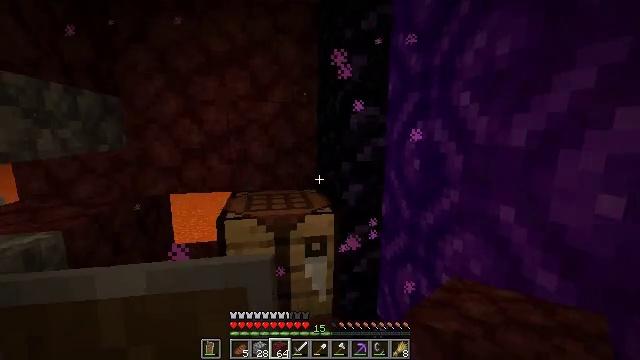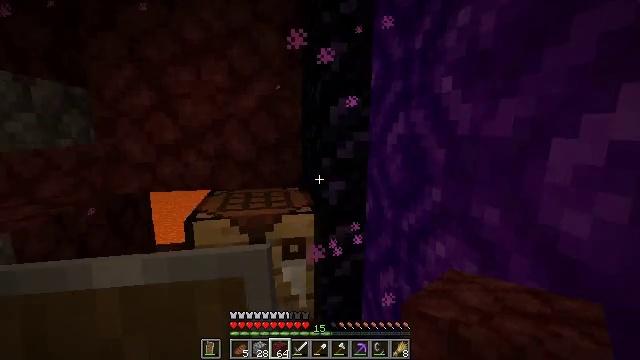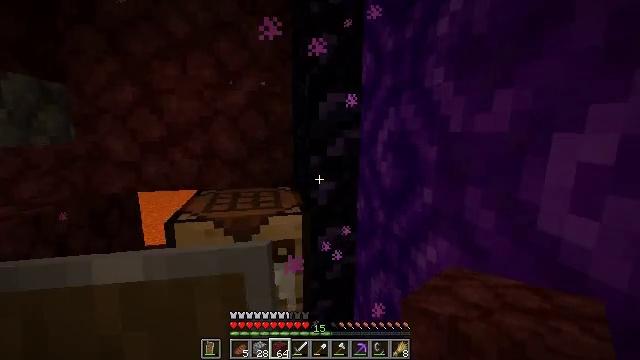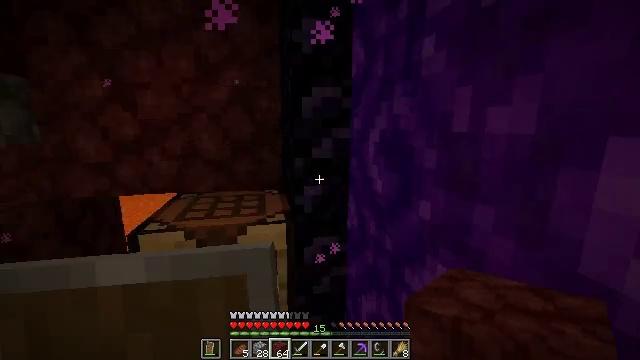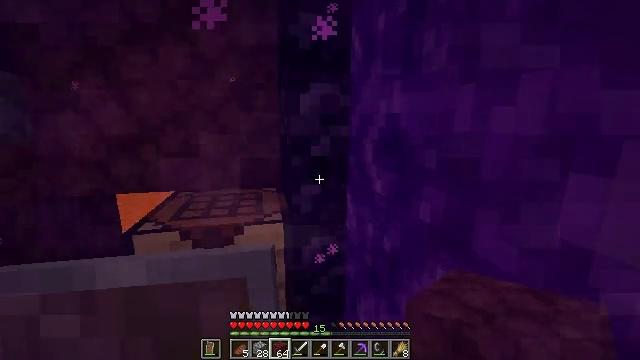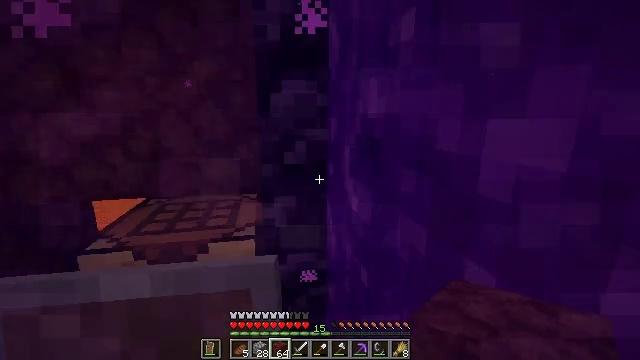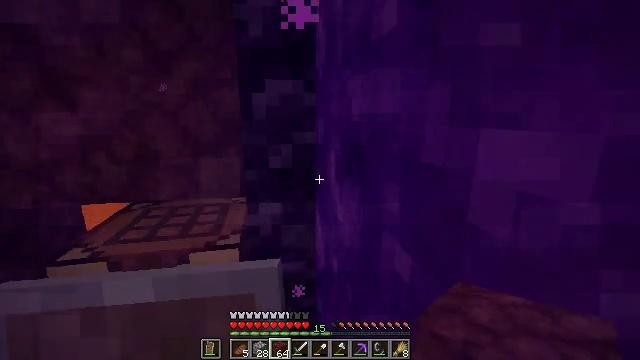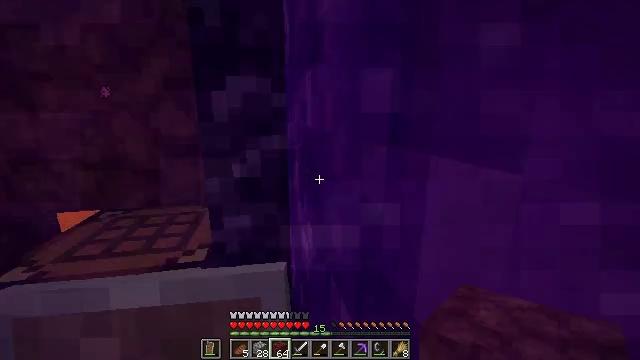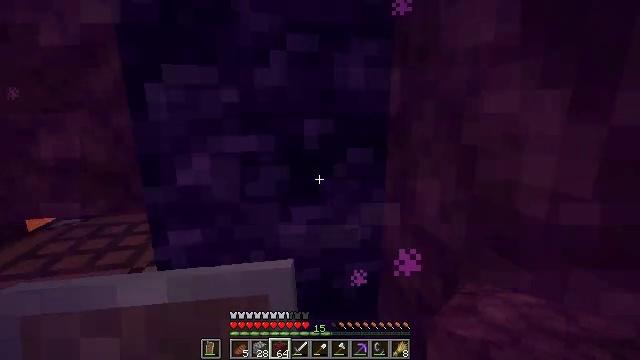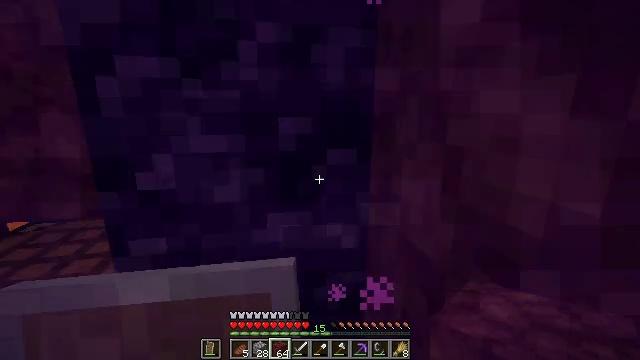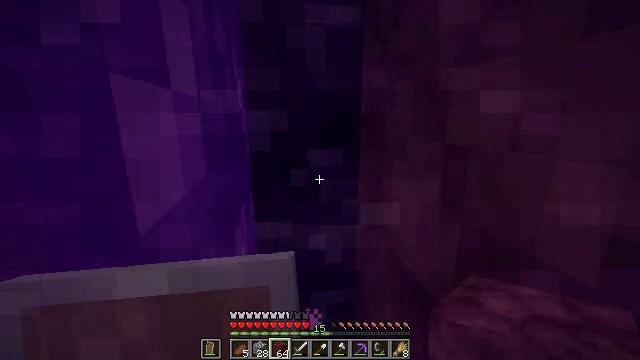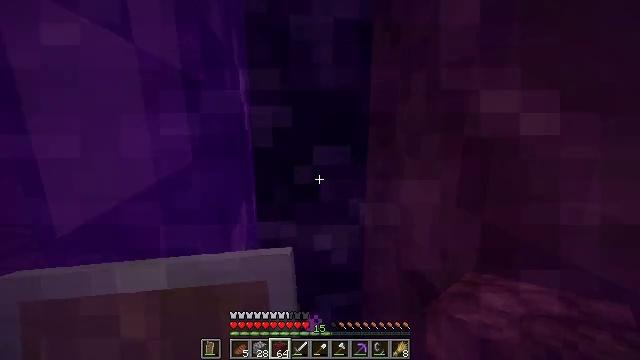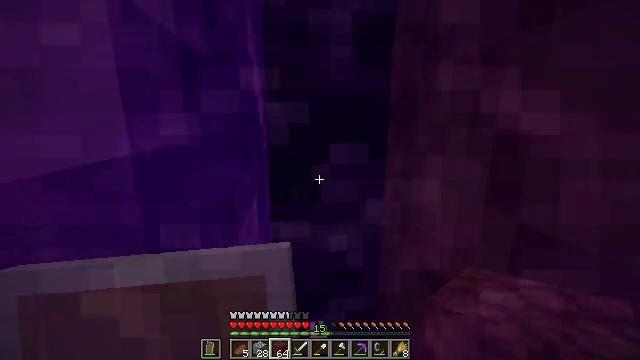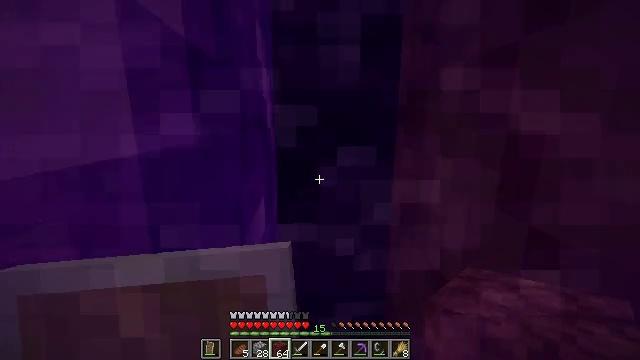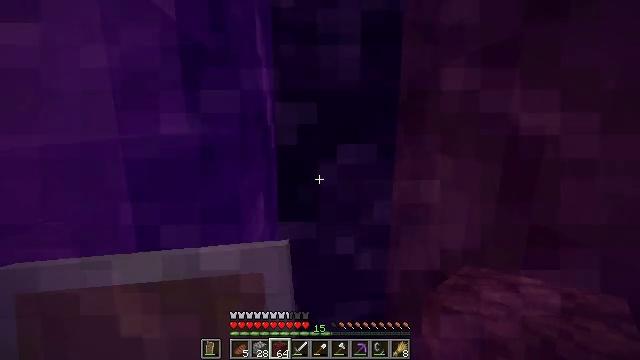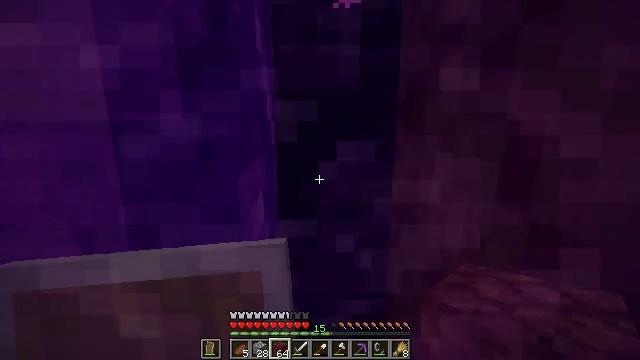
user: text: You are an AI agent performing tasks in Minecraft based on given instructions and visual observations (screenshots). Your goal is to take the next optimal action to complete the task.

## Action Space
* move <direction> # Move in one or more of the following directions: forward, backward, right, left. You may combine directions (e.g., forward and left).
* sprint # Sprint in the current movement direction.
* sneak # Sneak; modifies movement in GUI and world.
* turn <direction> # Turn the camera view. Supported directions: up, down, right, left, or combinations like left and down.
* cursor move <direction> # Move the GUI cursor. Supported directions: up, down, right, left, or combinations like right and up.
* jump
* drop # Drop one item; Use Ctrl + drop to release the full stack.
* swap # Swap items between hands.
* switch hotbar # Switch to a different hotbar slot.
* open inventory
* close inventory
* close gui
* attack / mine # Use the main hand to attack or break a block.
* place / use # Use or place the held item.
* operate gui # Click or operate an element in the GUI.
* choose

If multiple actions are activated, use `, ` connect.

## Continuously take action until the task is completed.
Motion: motion action
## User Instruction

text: craft item air
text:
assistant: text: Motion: move forward and move right
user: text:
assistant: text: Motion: move forward and move right
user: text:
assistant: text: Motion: move forward and move right
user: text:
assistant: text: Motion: move forward and move right
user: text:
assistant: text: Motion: move forward and move right
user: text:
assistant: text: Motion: move forward and move right
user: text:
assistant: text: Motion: move forward and move right
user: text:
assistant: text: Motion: move forward and move right
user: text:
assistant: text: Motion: move forward and move right
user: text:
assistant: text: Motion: move right
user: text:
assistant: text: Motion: turn left
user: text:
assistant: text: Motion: turn left
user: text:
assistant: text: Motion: turn left
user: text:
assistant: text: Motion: no_op
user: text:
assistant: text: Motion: no_op
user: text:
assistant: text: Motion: no_op
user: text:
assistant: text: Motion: no_op
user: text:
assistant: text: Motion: no_op
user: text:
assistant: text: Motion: no_op
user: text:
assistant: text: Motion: no_op
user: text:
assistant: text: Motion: no_op
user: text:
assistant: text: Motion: no_op
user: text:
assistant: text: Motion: no_op
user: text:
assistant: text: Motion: no_op
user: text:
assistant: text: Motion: no_op
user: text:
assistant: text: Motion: no_op
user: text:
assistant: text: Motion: no_op
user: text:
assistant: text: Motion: no_op
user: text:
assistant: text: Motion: no_op
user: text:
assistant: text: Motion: no_op